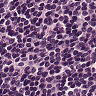
Metastatic tissue present: no